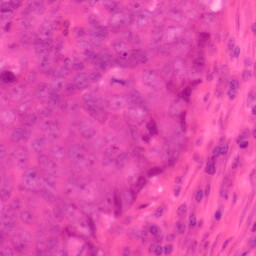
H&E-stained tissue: Colon